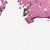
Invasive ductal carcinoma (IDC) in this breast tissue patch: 0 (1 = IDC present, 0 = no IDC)